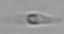
Label: flagellate_morphotype3